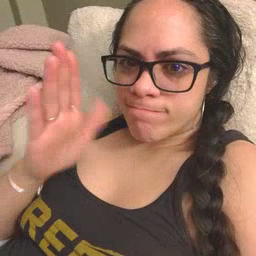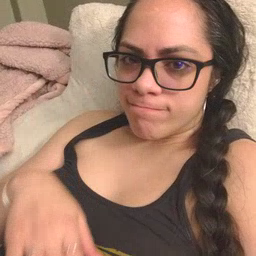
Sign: bad